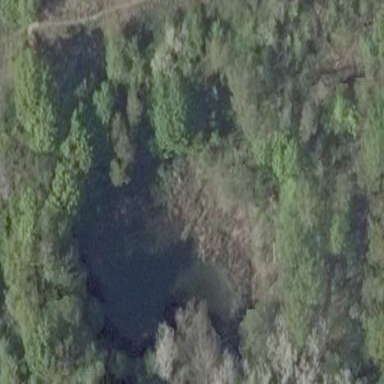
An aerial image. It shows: Pond surrounded by natural water.